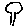
Label: tree